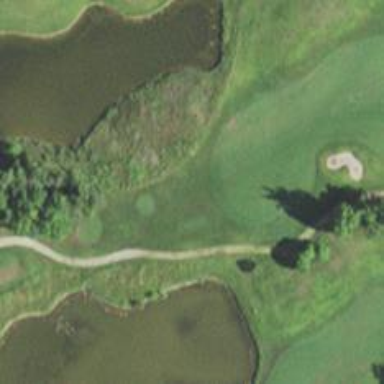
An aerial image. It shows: Water hazard on golf course. The hazard is natural water feature.